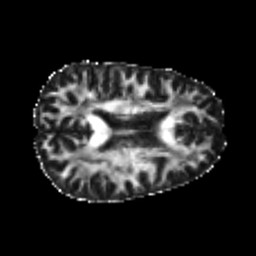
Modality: FA
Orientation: axial
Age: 26
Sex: female
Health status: healthy
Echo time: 0.074 s